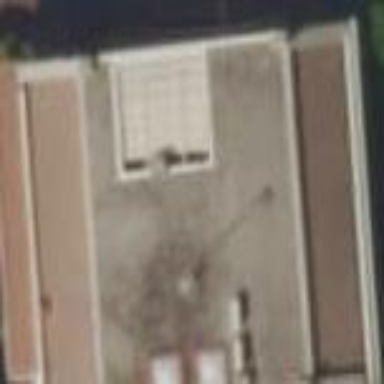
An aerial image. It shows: Terrace building.